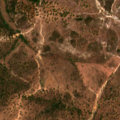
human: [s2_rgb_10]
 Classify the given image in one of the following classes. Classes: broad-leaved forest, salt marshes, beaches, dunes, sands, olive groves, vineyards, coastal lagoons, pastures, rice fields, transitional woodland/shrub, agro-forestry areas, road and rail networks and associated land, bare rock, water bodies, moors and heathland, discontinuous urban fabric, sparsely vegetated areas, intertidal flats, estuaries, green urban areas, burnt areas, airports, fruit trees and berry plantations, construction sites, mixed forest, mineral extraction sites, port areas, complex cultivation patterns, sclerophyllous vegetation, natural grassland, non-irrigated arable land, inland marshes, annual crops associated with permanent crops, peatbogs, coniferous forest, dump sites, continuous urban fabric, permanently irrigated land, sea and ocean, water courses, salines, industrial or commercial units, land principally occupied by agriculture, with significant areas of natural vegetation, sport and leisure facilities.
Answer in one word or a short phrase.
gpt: agro-forestry areas, broad-leaved forest